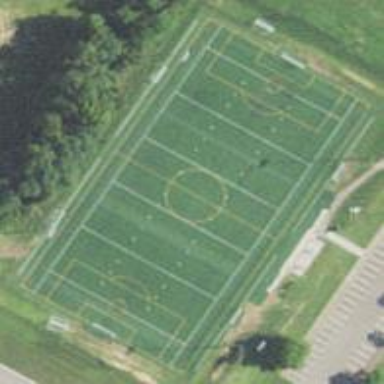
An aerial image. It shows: Unpaved soccer pitch for leisure land.